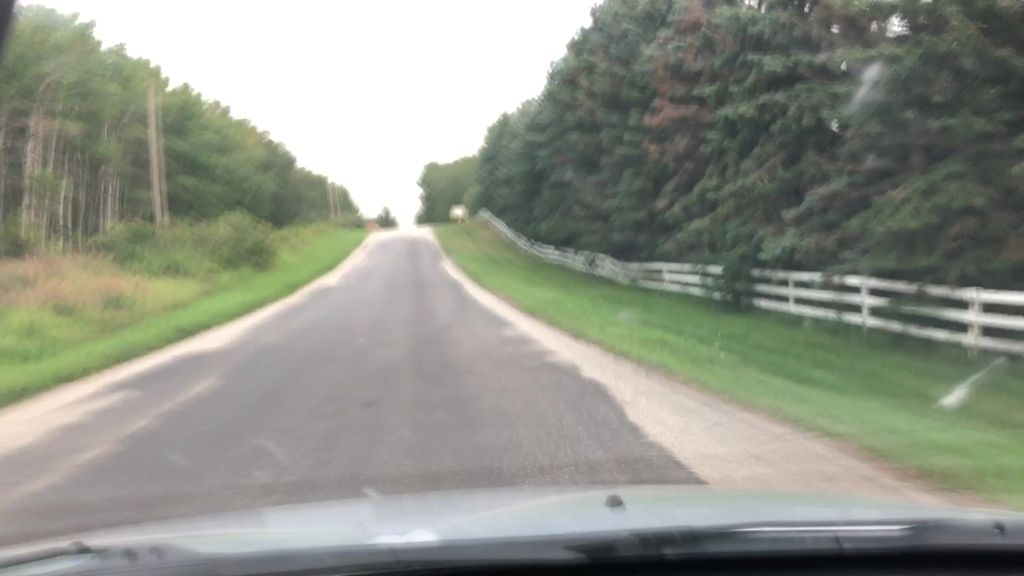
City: edmonton